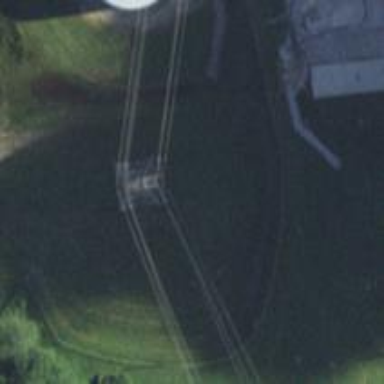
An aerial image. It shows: Lattice structure tower used for power distribution.